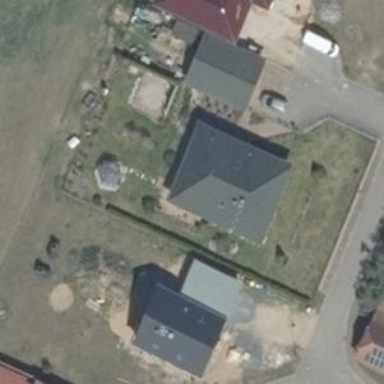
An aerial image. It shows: Grey house with hipped roof.